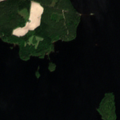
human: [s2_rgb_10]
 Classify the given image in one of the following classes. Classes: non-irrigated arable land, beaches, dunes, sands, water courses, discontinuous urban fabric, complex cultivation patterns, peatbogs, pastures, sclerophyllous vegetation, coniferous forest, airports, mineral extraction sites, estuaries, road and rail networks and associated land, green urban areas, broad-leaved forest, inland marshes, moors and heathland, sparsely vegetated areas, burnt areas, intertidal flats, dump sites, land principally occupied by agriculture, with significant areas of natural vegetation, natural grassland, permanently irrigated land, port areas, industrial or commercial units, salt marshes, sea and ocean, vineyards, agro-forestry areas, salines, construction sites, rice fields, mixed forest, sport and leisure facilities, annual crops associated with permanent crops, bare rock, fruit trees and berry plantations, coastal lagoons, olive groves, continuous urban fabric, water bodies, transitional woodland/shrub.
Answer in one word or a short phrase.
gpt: coniferous forest, water bodies